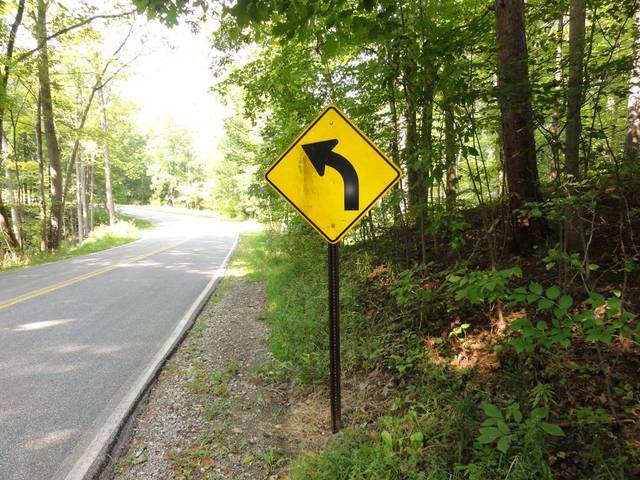
Region: United States
Coordinates: 41.317, -81.623